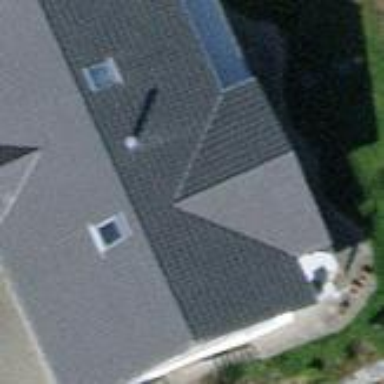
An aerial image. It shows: View of roof of building.